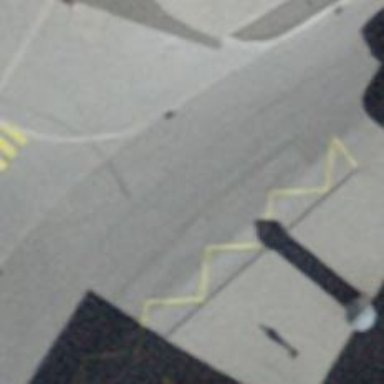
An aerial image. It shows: Secondary road with asphalt surface.